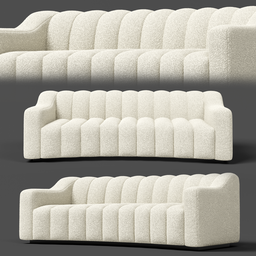
Label: furniture